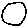
Label: circle